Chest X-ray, PA view. Patient: 56 years old, sex M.
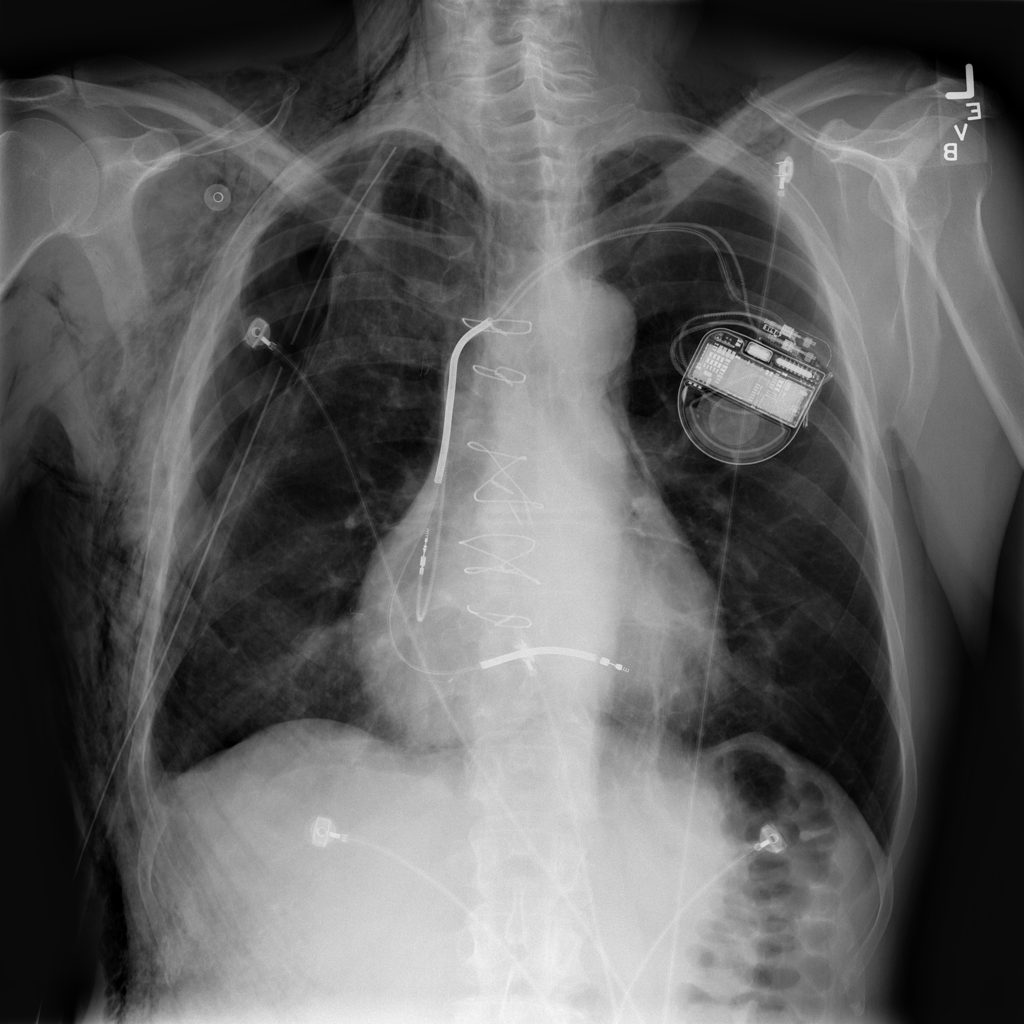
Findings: Pneumothorax